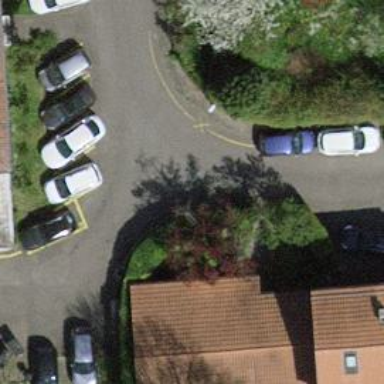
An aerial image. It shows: Living street.